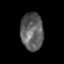
Tissue: skin
Cell type: Epithelial cells
Senescence score: 0.2743
Nuclear area (px): 834
Mean DAPI intensity: 94.368